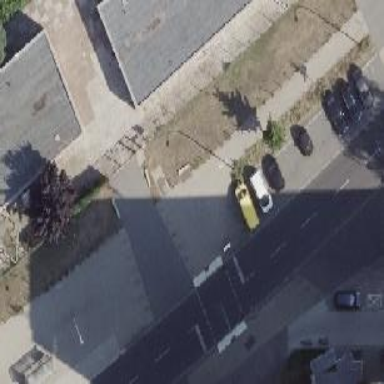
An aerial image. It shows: Street-side parking area with paving stones.